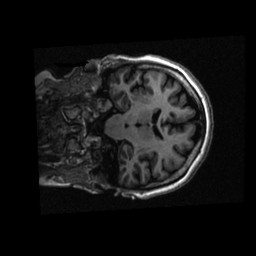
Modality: T1w
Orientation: coronal